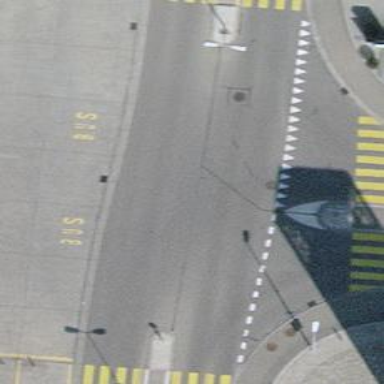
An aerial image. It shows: Secondary road with asphalt surface. There are separate sidewalks on both sides.